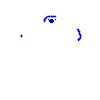
Particle: pion